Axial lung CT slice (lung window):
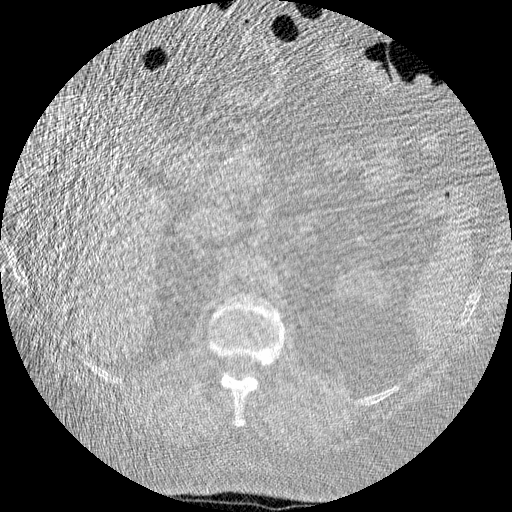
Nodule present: no